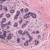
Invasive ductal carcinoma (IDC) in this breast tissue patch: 0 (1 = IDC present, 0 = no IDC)